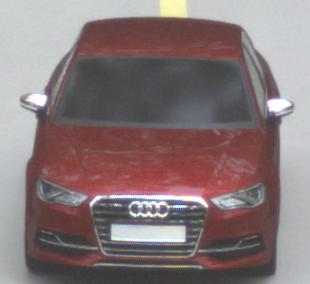
Make: Audi
Model: S3
Detailed model: 8V
Model produced from: 2013
Model produced until: 2020
Doors: 4
Color: red
Road condition: wet road
Daytime: morning or afternoon
Contrast: low contrast